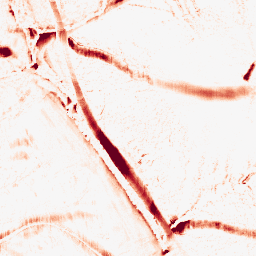
Category: morphological
Decomposition family: morphological_ellipse
Decomposition parameters: operation: opening
width: 20
height: 10
Upsampling method: bicubic_16x
Upsampling parameters: scale: 16
Upsampling scale: 16